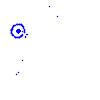
Particle: pion